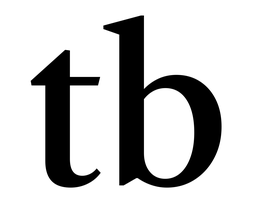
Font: LibreCaslonText_Medium